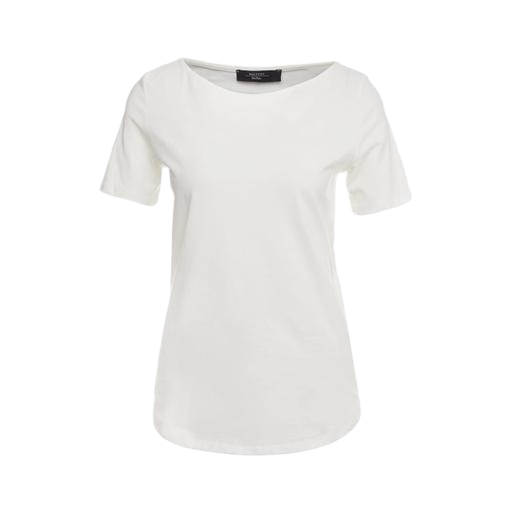
white pima t-shirt only macy, white petite boat-neck t-shirt only macy, only white t-shirt, white background